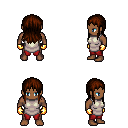
a pixel art fantasy rpg character, male body template, human, dark skin, white tunic, red pants, brown unkempt hairstyle, gold gloves, four views (front, back, left, right), 2x2 character sprite sheet, small pixel art, hard edges, no anti-aliasing